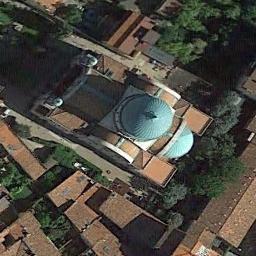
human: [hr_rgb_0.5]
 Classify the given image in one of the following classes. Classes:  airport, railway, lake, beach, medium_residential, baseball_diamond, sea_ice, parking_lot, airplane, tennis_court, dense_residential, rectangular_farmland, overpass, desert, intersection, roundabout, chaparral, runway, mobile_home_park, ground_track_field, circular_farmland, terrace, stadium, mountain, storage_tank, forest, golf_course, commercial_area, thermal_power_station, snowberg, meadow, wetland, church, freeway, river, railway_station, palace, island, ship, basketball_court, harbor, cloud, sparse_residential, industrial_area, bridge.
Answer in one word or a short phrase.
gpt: church